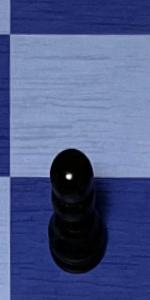
Label: Pawn_Black